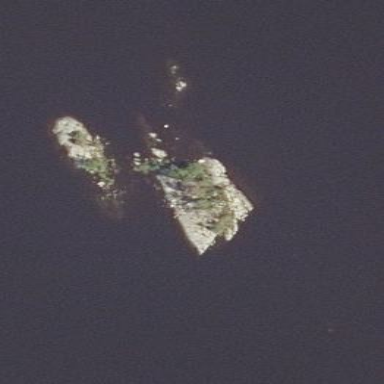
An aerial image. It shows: Islet characterized by bare rock terrain.